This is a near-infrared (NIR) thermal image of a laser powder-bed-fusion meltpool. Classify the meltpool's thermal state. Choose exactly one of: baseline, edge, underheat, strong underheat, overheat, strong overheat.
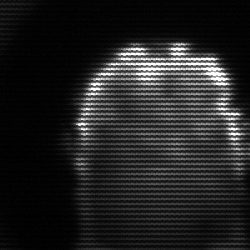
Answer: baseline